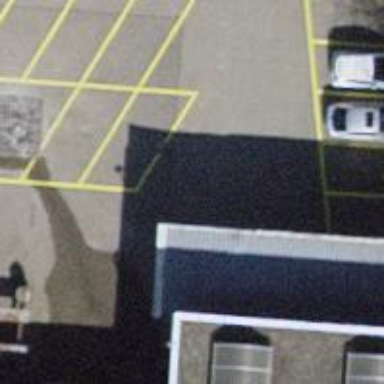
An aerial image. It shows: Parking aisle designated as service road.